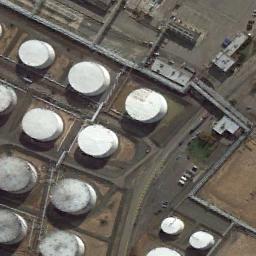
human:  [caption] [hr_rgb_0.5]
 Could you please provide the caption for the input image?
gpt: There are many buildings beside the storage tanks .

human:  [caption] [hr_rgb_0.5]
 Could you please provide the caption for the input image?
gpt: There are several neatly arranged large oil storage tanks and many buildings in the factory .

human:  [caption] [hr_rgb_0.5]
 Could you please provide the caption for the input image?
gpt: There are two rows of storage tanks on each open lot .

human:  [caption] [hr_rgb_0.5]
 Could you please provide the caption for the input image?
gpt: There are many storage tanks on the bare land .

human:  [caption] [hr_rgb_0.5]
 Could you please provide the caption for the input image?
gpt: There are some storage tanks arranged neatly .